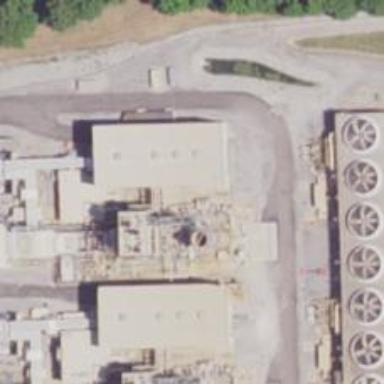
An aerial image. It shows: Gas-powered generator using steam turbine.